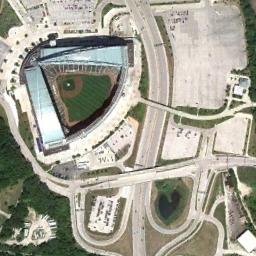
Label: stadium